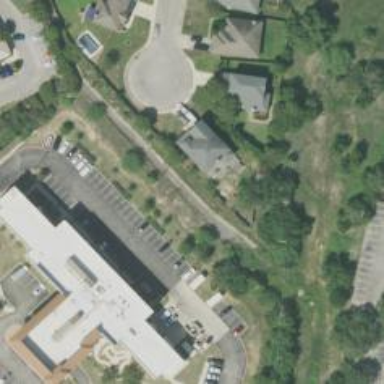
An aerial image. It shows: Hospital building.